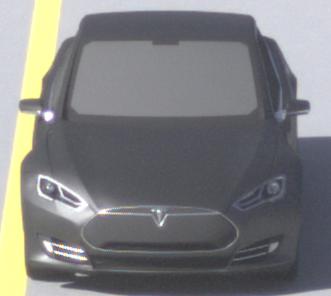
Make: Tesla
Model: Model S 60
Detailed model: Model S
Model produced from: 2013/10
Model produced until: 2014/10
Doors: 5
Color: gray
Road condition: dry road
Daytime: morning or afternoon
Contrast: high contrast